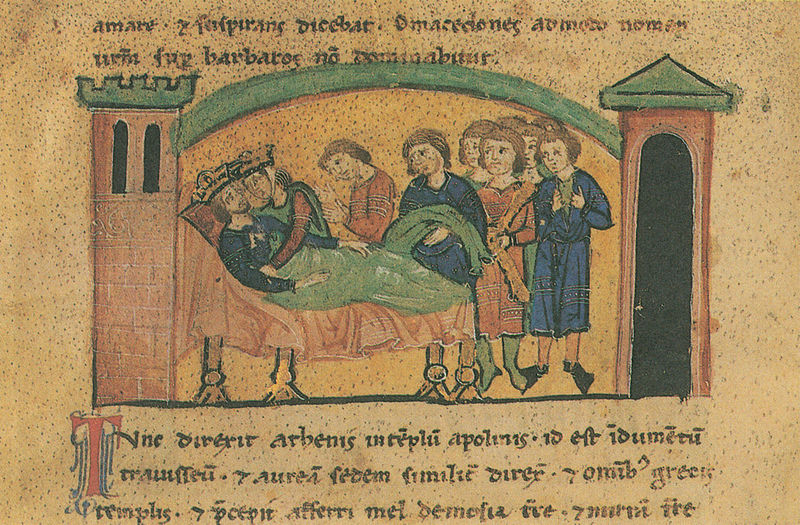
Titel: Alexanderroman
Institution: Leipzig, Stadtbibliothek
Schlagwörter: blau, gelb, grün, männer, rot, schloss, tod, haare, decke, krone, turm, schrift, papier, liegen, bogen, kaiser, könig, laken, buch, burg, seite, krankheit, mittelalter, königin, karl, grablegung, berater, buchmalerei, königiin, unteranen, auntertarnen, untertarnen